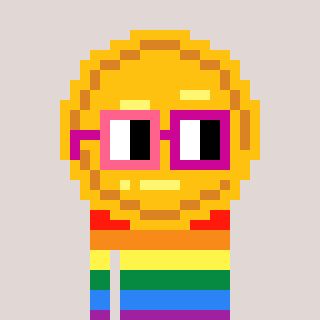
a pixel art character with square pink and red glasses, a medal-shaped head and a peachy-colored body on a warm background